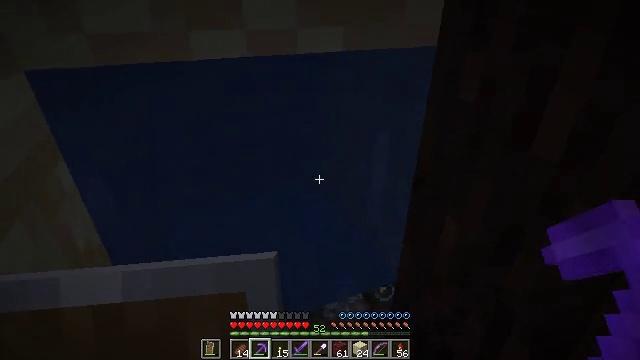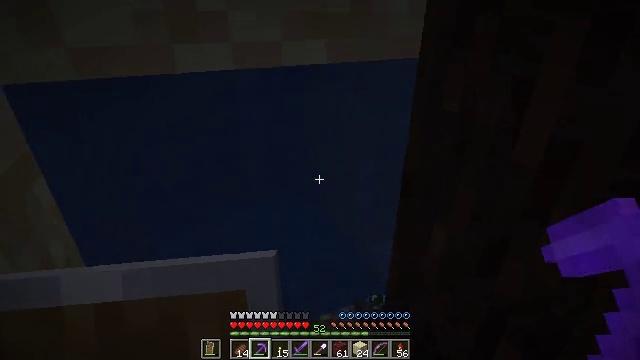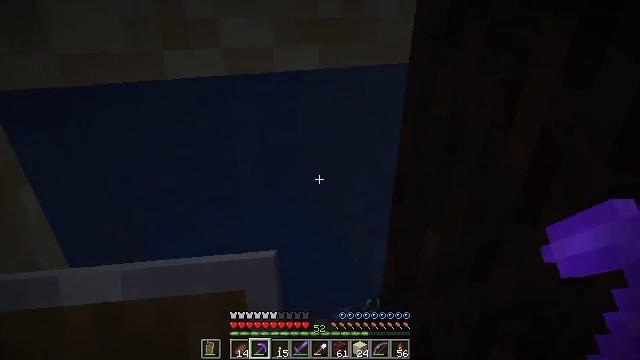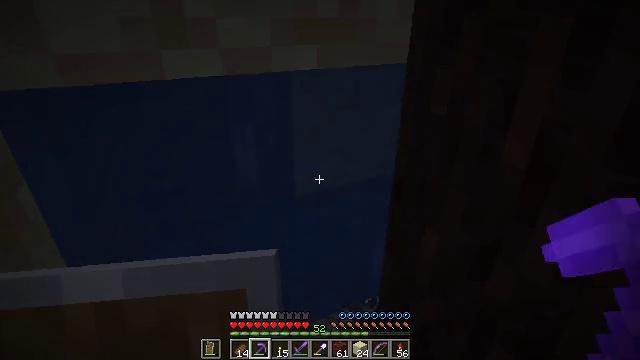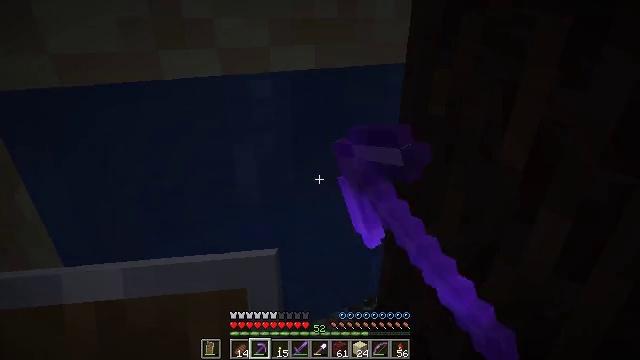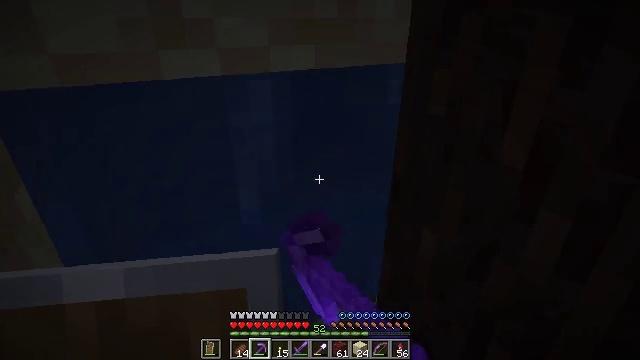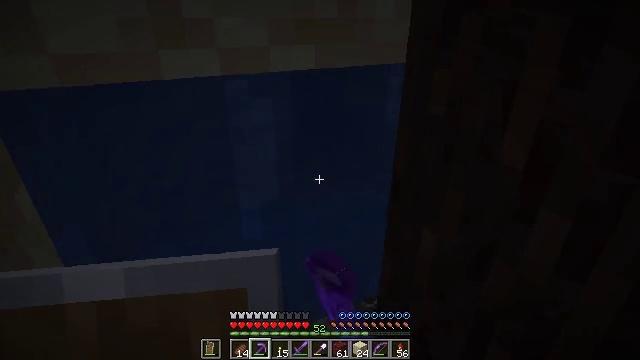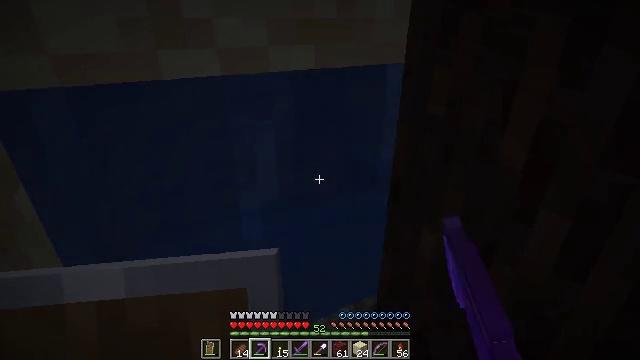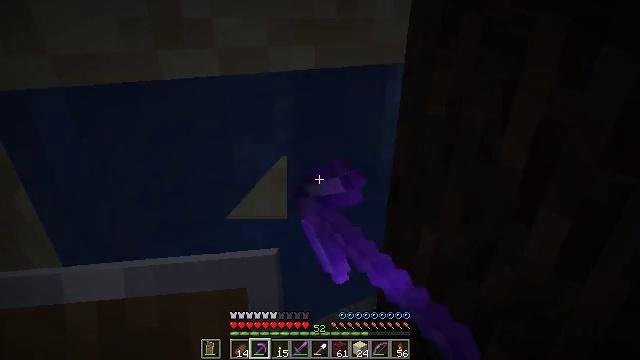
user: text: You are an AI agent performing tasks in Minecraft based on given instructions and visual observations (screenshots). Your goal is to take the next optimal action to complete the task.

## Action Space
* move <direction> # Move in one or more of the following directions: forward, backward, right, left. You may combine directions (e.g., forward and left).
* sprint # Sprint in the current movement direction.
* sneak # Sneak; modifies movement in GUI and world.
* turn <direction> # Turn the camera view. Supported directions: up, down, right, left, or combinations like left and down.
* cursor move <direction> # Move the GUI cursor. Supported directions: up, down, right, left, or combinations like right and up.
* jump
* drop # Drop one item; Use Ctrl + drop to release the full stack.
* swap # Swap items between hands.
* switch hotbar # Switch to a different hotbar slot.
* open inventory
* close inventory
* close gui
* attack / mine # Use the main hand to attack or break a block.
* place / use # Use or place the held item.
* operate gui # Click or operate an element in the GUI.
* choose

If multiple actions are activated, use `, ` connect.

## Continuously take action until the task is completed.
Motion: motion action
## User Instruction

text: Dig up the sandstone.
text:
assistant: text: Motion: turn right and up
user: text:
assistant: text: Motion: turn right
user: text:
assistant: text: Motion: attack / mine
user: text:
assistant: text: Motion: attack / mine
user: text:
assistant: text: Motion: attack / mine
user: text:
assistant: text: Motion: attack / mine
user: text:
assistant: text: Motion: attack / mine
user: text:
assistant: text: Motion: attack / mine
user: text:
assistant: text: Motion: attack / mine